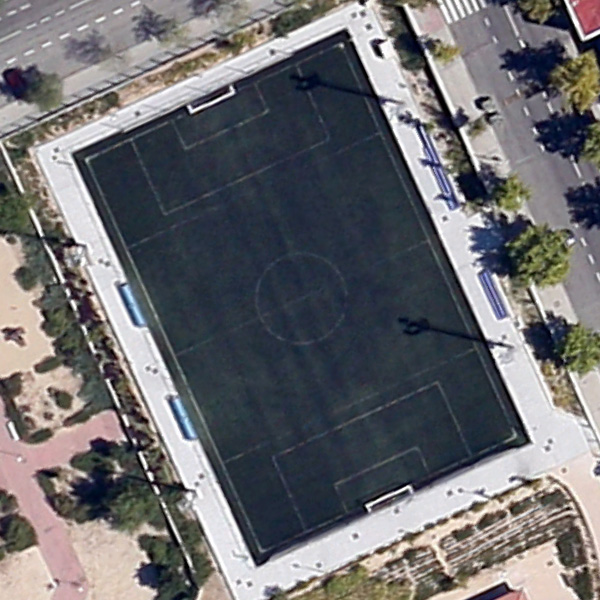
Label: Playground